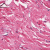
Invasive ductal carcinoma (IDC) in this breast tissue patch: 0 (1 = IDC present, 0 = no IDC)